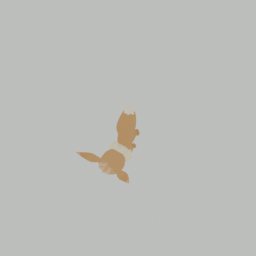
Label: animals